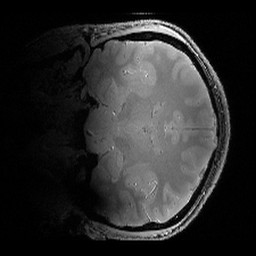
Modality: PDw
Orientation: coronal
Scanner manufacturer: siemens
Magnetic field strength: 6.98 T
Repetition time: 2.43 s
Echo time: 0.00425 s